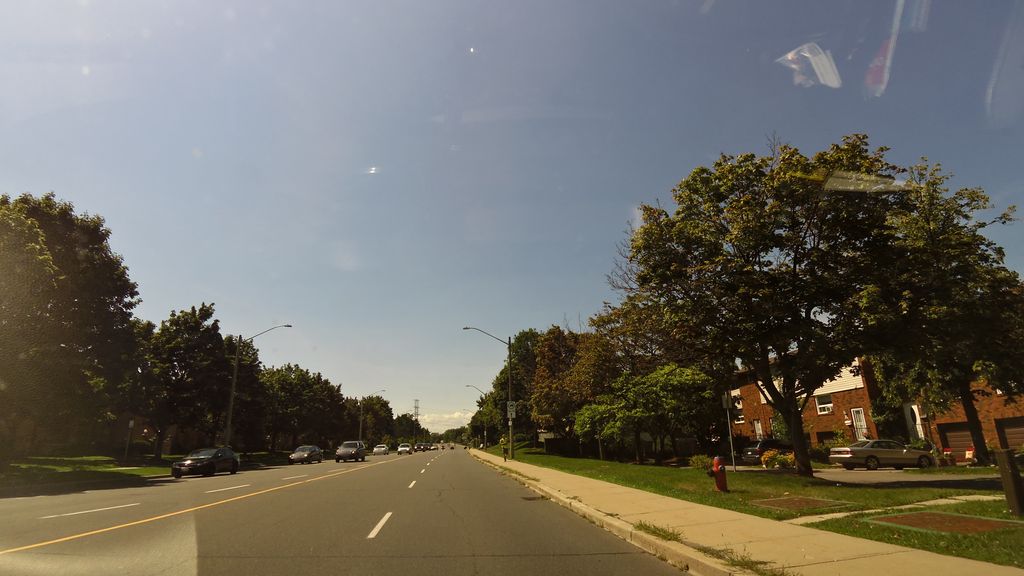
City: hamilton